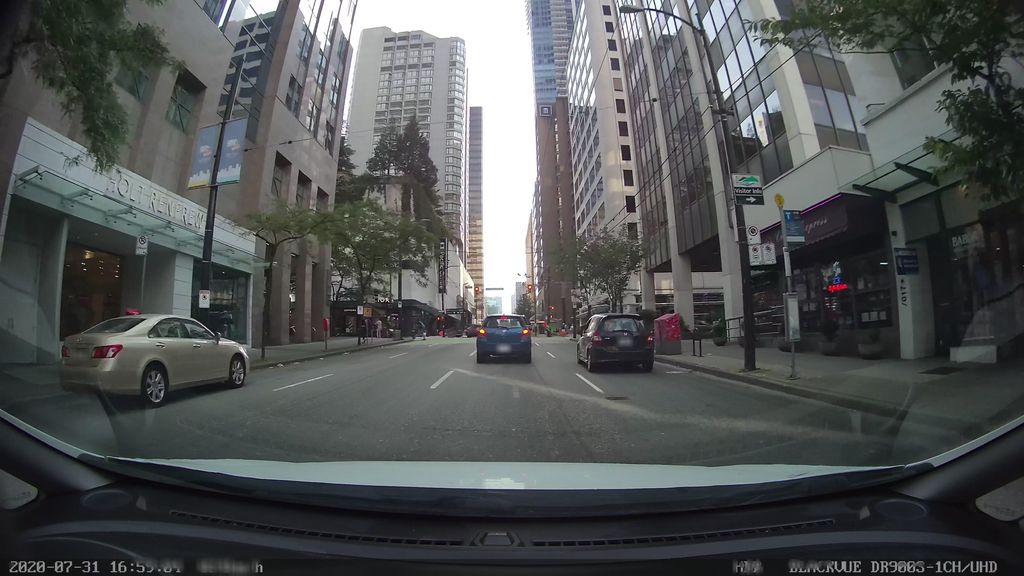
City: vancouver